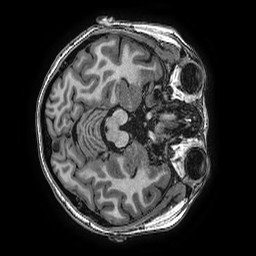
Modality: T1w
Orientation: axial
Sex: female
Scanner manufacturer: ge
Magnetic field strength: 3 T
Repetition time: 0.0077 s
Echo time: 0.003436 s